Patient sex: F
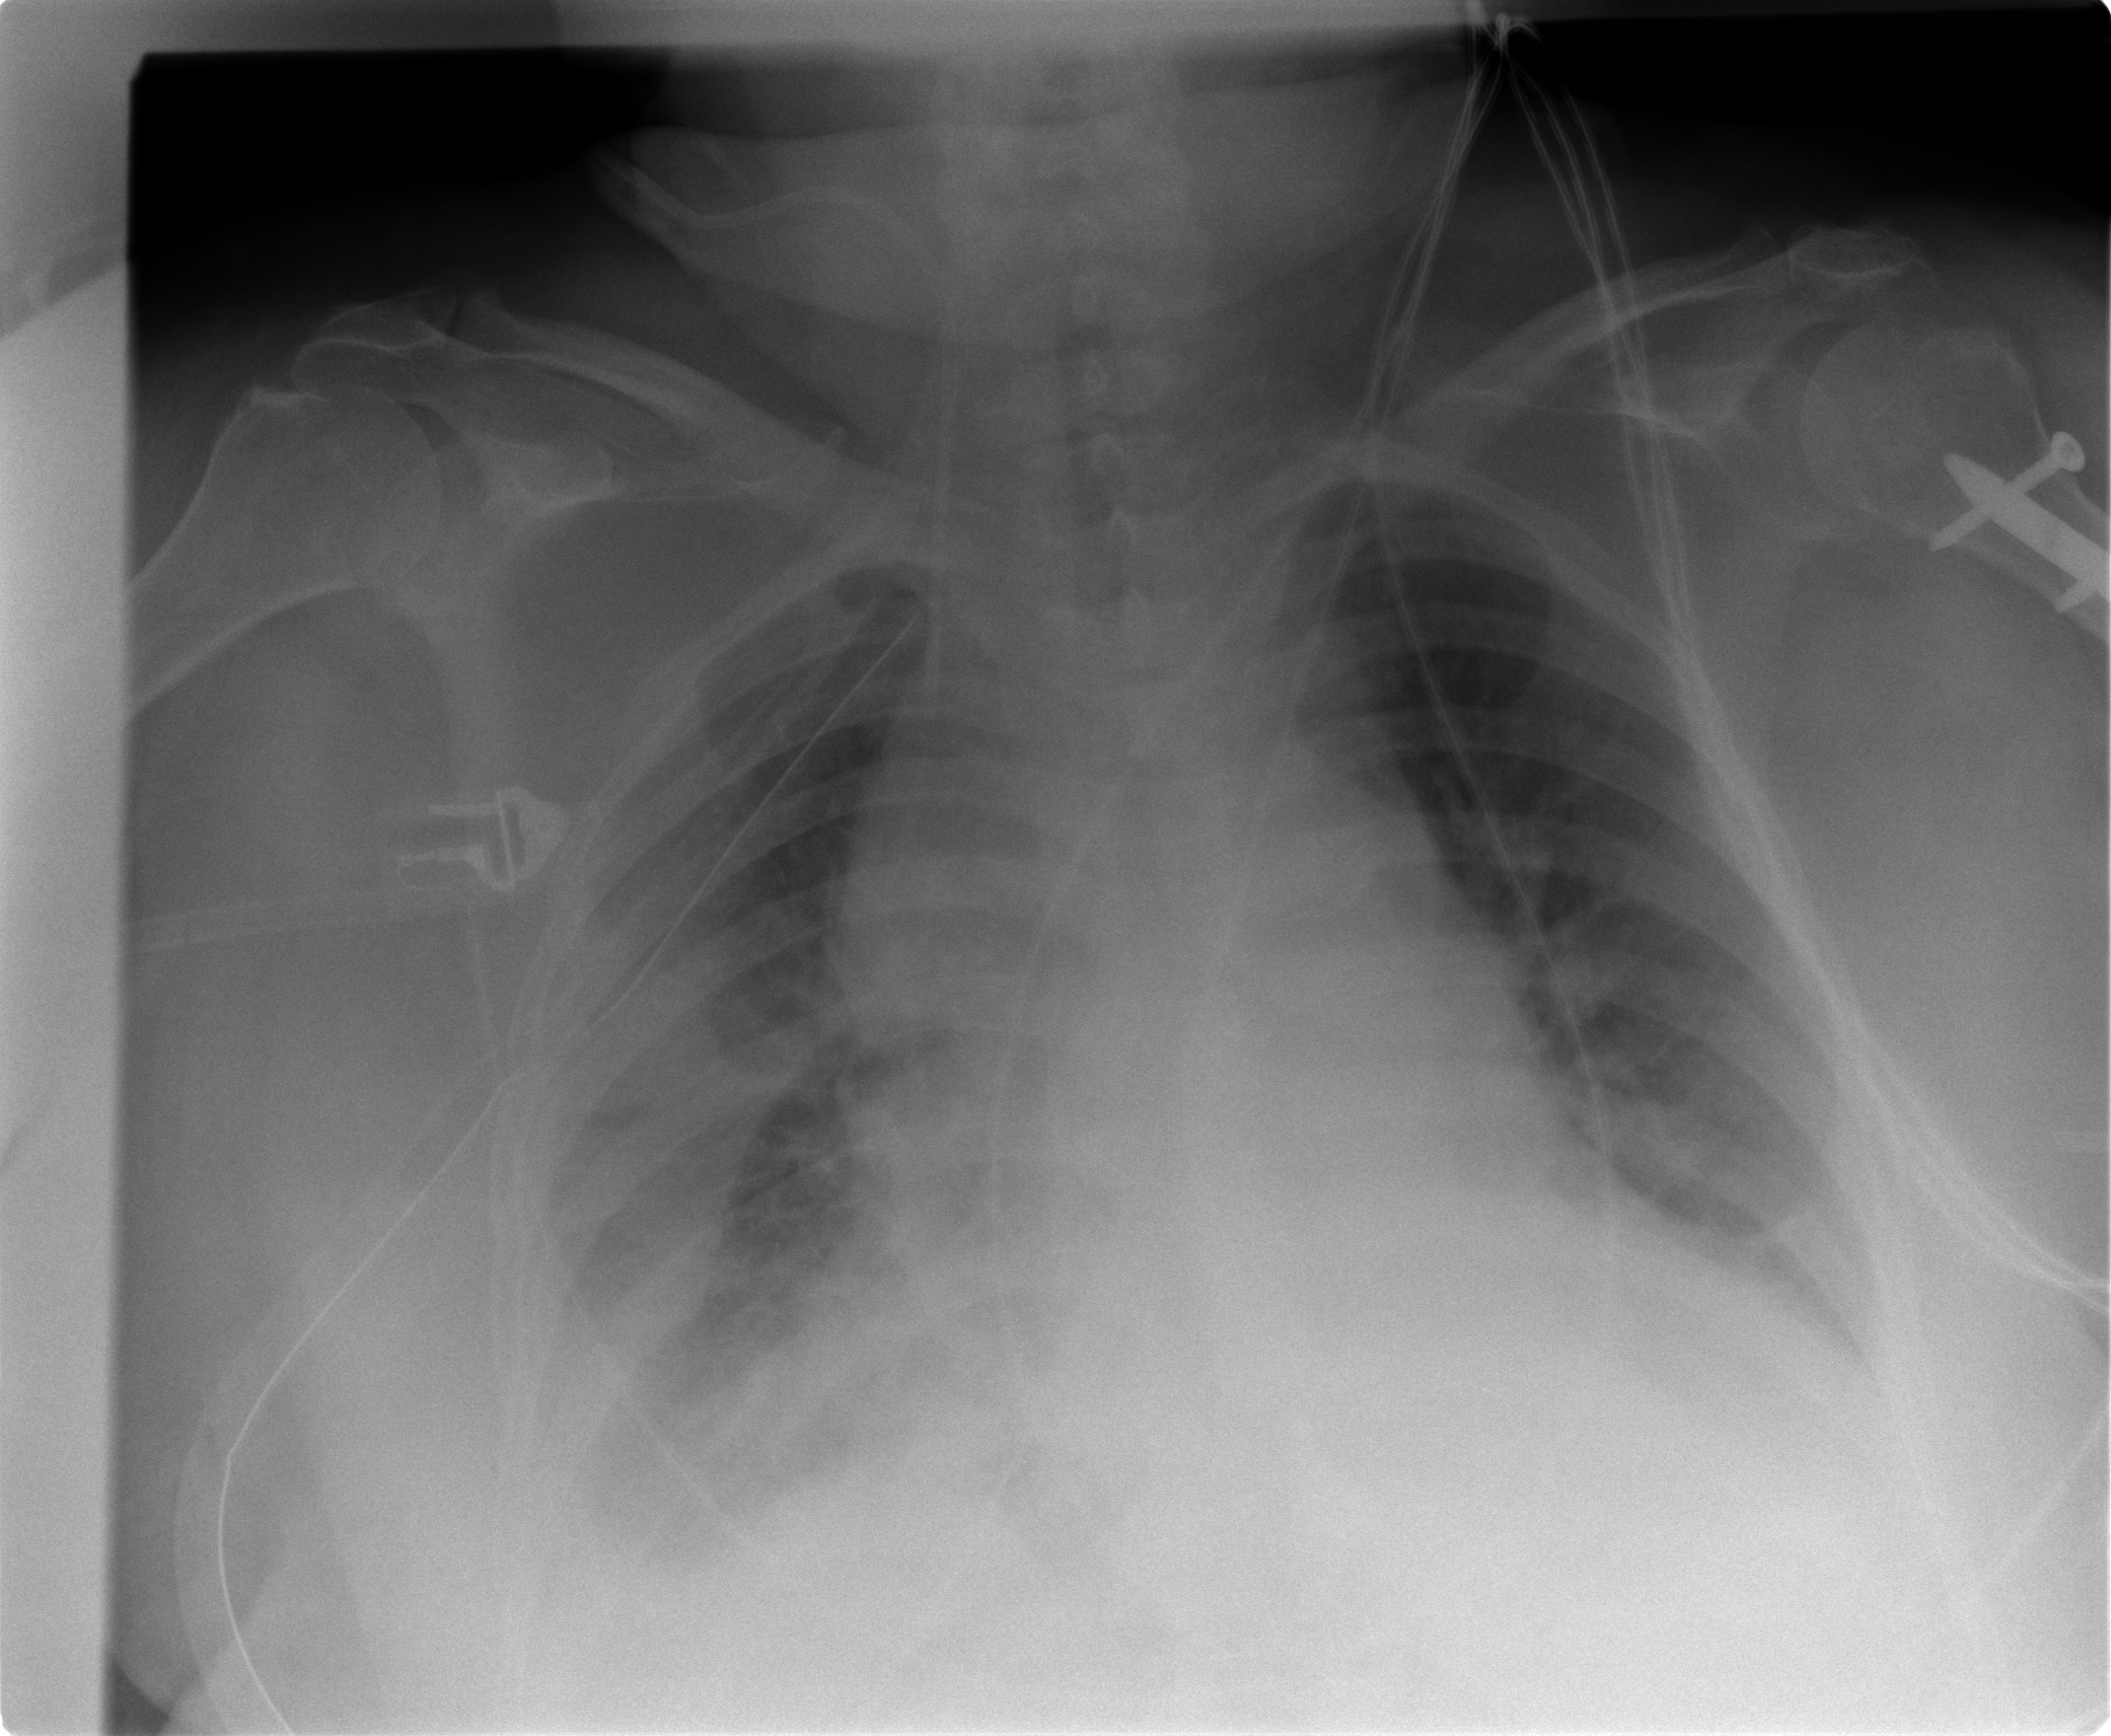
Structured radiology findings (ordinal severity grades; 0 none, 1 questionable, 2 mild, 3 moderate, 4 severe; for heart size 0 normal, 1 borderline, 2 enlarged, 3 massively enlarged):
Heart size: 2
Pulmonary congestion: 2
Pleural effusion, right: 3
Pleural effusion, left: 2
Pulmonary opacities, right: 2
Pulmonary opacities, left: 0
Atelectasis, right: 3
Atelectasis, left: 2